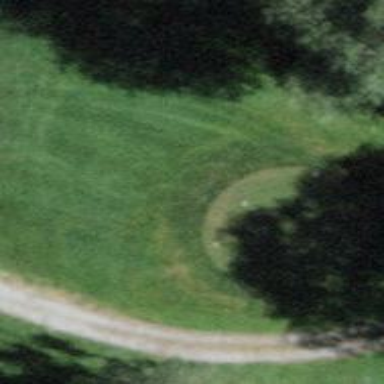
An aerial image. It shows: Grassy area designated as golf tee.